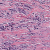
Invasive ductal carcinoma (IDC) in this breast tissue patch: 1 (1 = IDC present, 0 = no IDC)